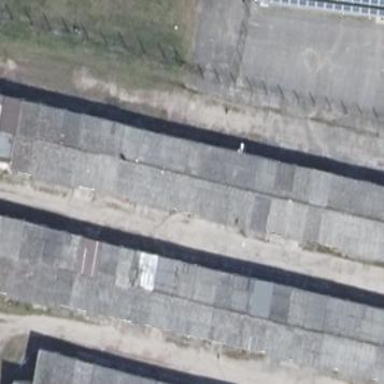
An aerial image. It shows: Group of garages.